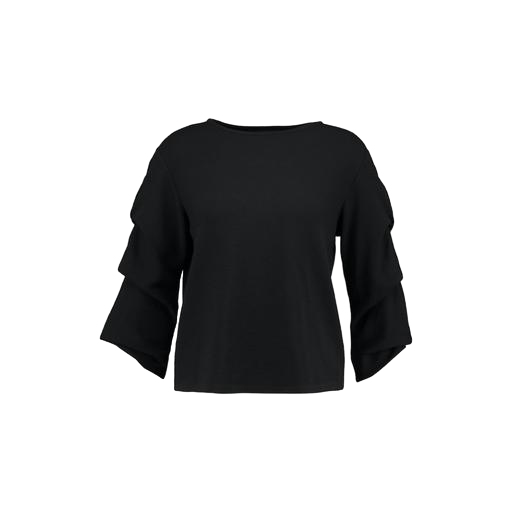
black three-quarter-sleeve top only macy, black flutter-sleeve top only macy, black bell-sleeve top, white background